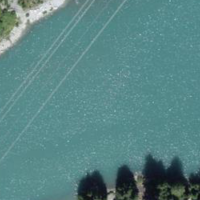
EUNIS habitat code: 48
Species observed at this site:
Plantago media